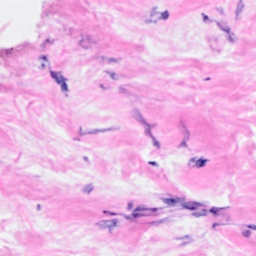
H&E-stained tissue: Breast